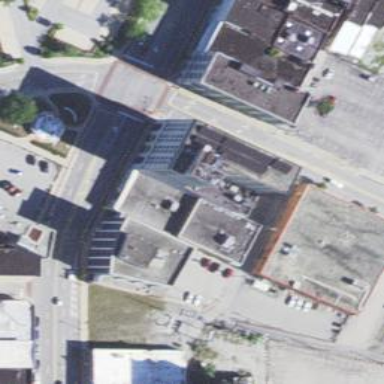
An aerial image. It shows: Building.